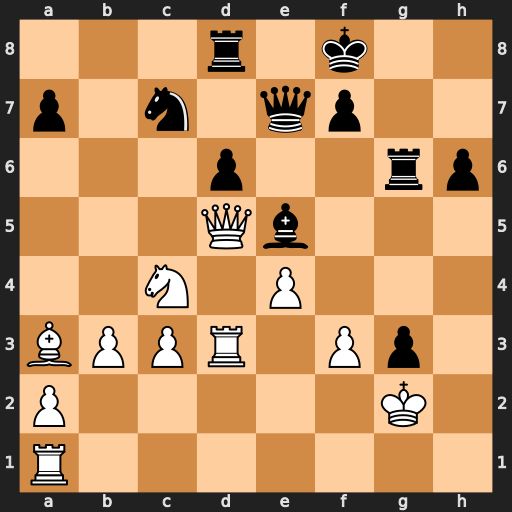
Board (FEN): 3r1k2/p1n1qp2/3p2rp/3Qb3/2N1P3/BPPR1Pp1/P5K1/R7
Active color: w
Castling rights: -
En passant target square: -
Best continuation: Qxe5 Qxe5 Nxe5